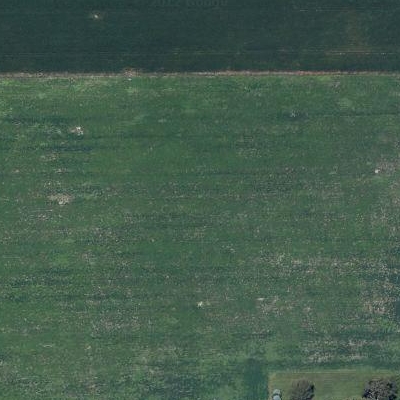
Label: Field